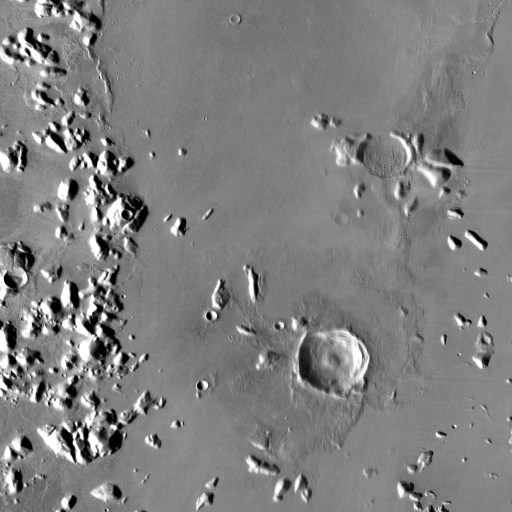
Crater classes present: Background, Other, Layered, Buried